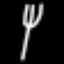
Label: fork